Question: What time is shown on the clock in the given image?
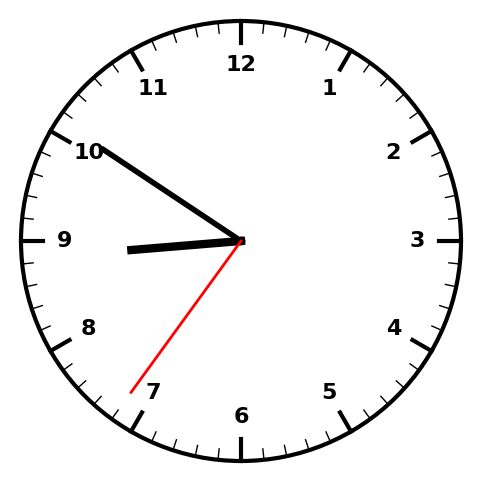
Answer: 08:50:36